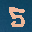
Label: 5